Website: home-depot
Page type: customer-info-address
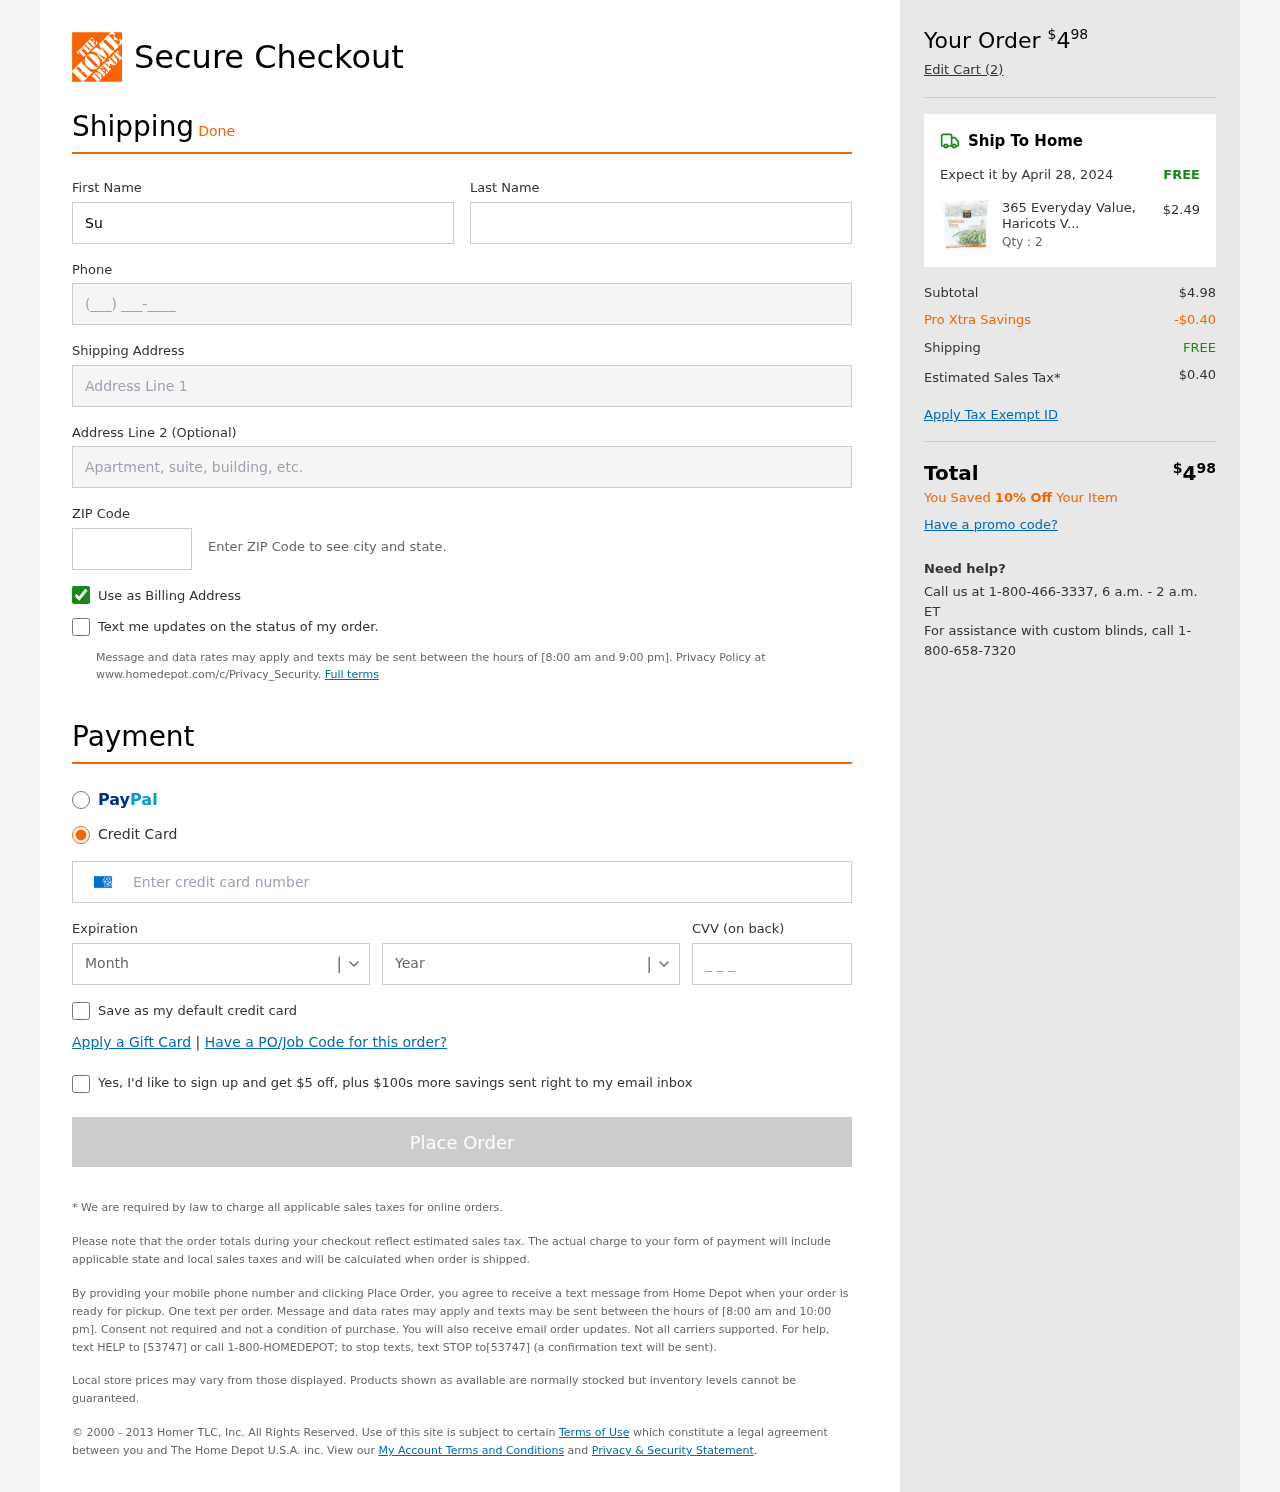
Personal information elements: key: PII_CARD_CVV
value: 8795
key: PII_CARD_EXPIRY_MONTH
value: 08
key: PII_CARD_EXPIRY_YEAR
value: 28
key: PII_CARD_NUMBER
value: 3479 8753 6728 603
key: PII_FIRSTNAME
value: Susan
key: PII_LASTNAME
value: Morales
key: PII_PHONE
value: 4686963500
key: PII_POSTCODE
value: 31147
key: PII_STREET
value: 81027 Jackson Rue
Product elements: key: PRODUCT1_NAME
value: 365 Everyday Value, Haricots Verts (Extra Fine Green Beans), 16 oz, (Frozen)
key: PRODUCT1_PRICE
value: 2.49
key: PRODUCT1_QUANTITY
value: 2
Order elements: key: ORDER_TOTAL
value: $498
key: ORDER_NUM_ITEMS
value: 2
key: ORDER_DELIVERY_DATE
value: April 28, 2024
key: ORDER_SHIPPING_COST
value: FREE
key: ORDER_SUBTOTAL
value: $4.98
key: ORDER_DISCOUNT
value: -$0.40
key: ORDER_SHIPPING_COST2
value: FREE
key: ORDER_TAX
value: $0.40
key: ORDER_TOTAL2
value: $498
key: ORDER_SAVINGS_MESSAGE
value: You Saved 10% Off Your Item